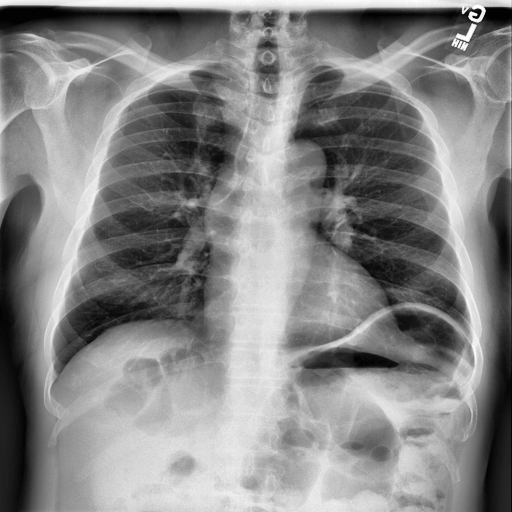
Finding: NORMAL